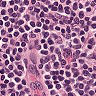
Metastatic tissue present: no